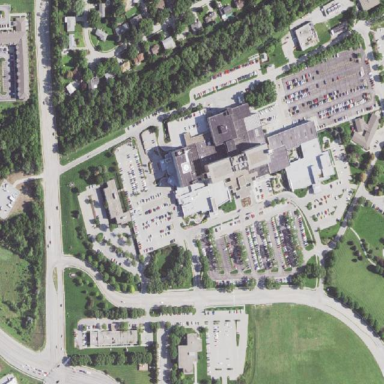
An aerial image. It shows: Healthcare facility identified as hospital.